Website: lowes
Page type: billing-address
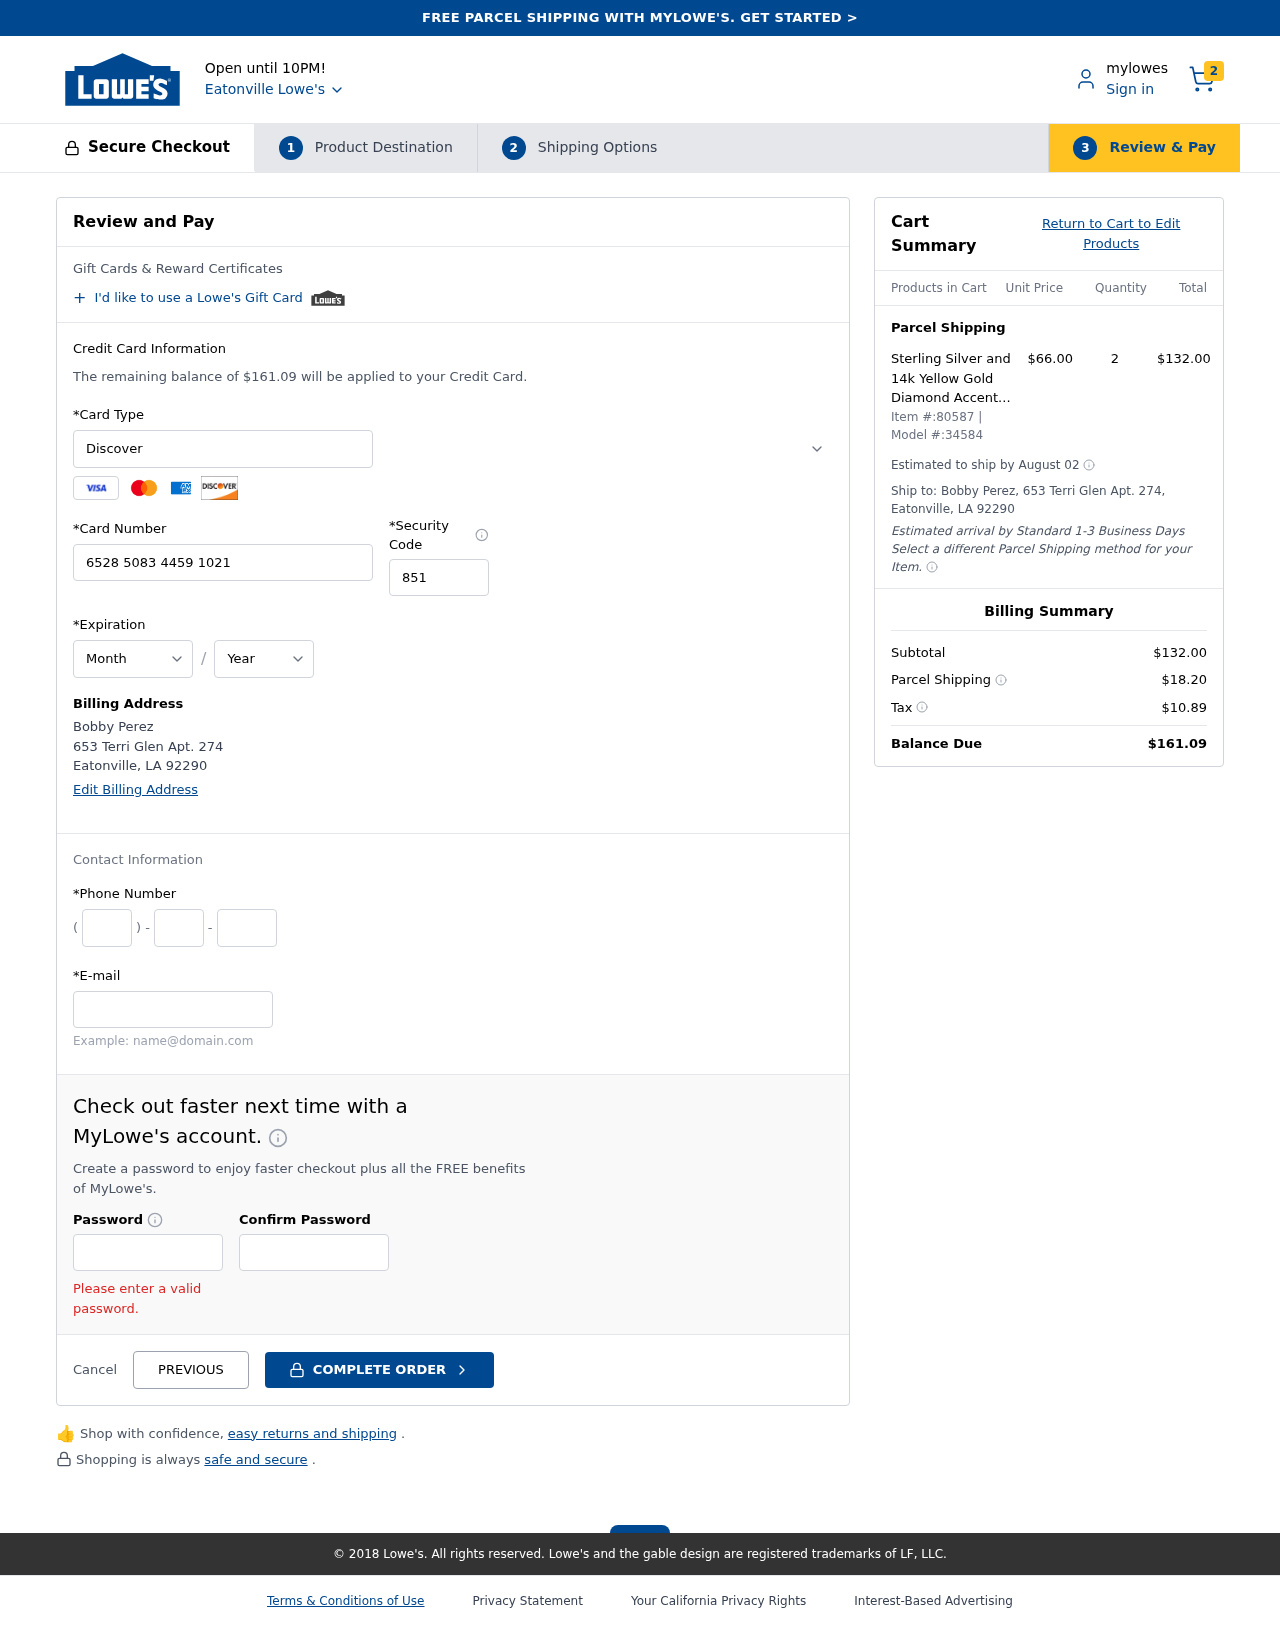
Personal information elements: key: PII_CARD_CVV
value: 851
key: PII_CARD_EXPIRY_MONTH
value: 10
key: PII_CARD_EXPIRY_YEAR
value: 28
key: PII_CARD_NUMBER
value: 6528 5083 4459 1021
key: PII_CARD_TYPE
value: Discover
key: PII_CITY
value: Eatonville
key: PII_CITY_STATE_ZIP
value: Eatonville, LA 92290
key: PII_EMAIL
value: bperez@gmail.com
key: PII_FULLNAME
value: Bobby Perez
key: PII_PHONE_AREA
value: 297
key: PII_PHONE_PREFIX
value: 310
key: PII_PHONE_SUFFIX
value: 7227
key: PII_STREET
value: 653 Terri Glen Apt. 274
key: PII_FULLNAME2
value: Bobby Perez
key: PII_STATE_ABBR
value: LA
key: PII_POSTCODE
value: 92290
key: PII_POSTCODE_FULL
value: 92290
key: PII_CITY_STATE
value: Eatonville, LA
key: PII_POSTCODE_NUMERIC
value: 92290
Product elements: key: PRODUCT1_NAME
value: Sterling Silver and 14k Yellow Gold Diamond Accent Freshwater Cultured Pearl Stud Earrings (7mm)
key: PRODUCT1_PRICE
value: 66
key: PRODUCT1_QUANTITY
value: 2
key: PRODUCT_ITEM_NUMBER
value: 80587
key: PRODUCT_MODEL_NUMBER
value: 34584
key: PRODUCT1_LINE_TOTAL
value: $132.00
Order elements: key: ORDER_NUM_ITEMS
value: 2
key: ORDER_TOTAL
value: $161.09
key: ORDER_SHIPPING_DATE
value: August 02
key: ORDER_SUBTOTAL
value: $132.00
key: ORDER_SHIPPING_COST
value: $18.20
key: ORDER_TAX
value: $10.89